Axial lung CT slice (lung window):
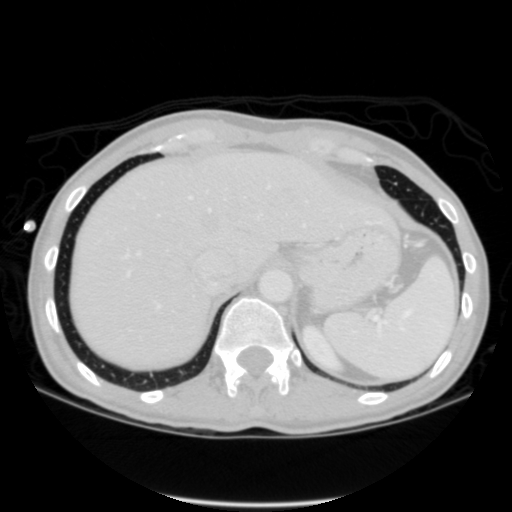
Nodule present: no